Question: Hello iam trying to show a rect for a bmi graph.
but the rect will be cut and hidden on scroll event
the green rect should be
Point A(-infinity, 21)
Point B(+infinity, 21)
Point C(+infinity, 26)
Point D(-infinity, 26)
But Point B is (12.10, 21) //12.10 is a date 12-10-2012
'''
// optimal_range
LineAndPointFormatter optFormat = new LineAndPointFormatter(Color.TRANSPARENT, Color.TRANSPARENT, Color.TRANSPARENT);
XYRegionFormatter rf = new XYRegionFormatter(optimal_color_fill);
RectRegion rr = new RectRegion(Double.NEGATIVE_INFINITY, Double.POSITIVE_INFINITY, optimal[0], optimal[1]);
Number xDummy[] = { Double.NEGATIVE_INFINITY, Double.POSITIVE_INFINITY };
Number yDummy[] = { optimal[1], optimal[1] };
XYSeries optSerie = new SimpleXYSeries(Arrays.asList(xDummy), Arrays.asList(yDummy), "");
mySimpleXYPlot.addSeries(optSerie, optFormat);
'''

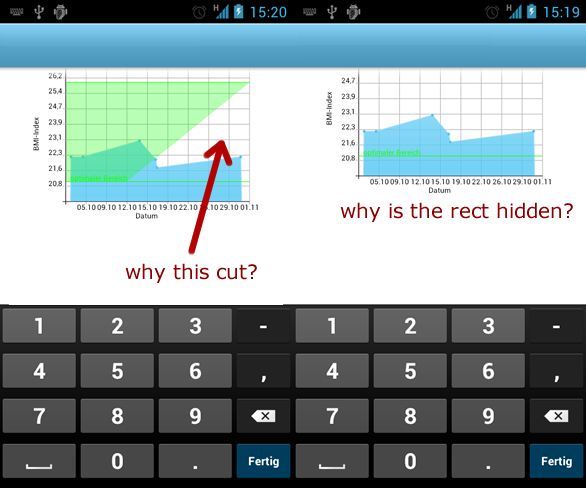
Answer: It's a while since I looked at the code for this and I never did anything with regions but I think if you pan and zoom so that data is off the screen the points off screen are just not drawn and this leads to what you are seeing. To get things correct there is a need to clip the line segment going off the screen to the screen edges.